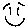
Label: smiley face